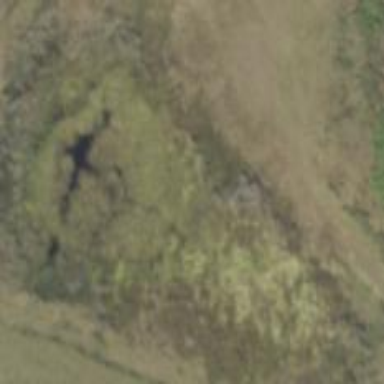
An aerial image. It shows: Marshy wetland area.